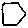
Label: hexagon